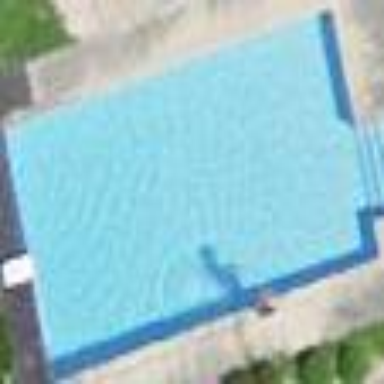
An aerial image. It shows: Swimming pool located in leisure land.